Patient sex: F
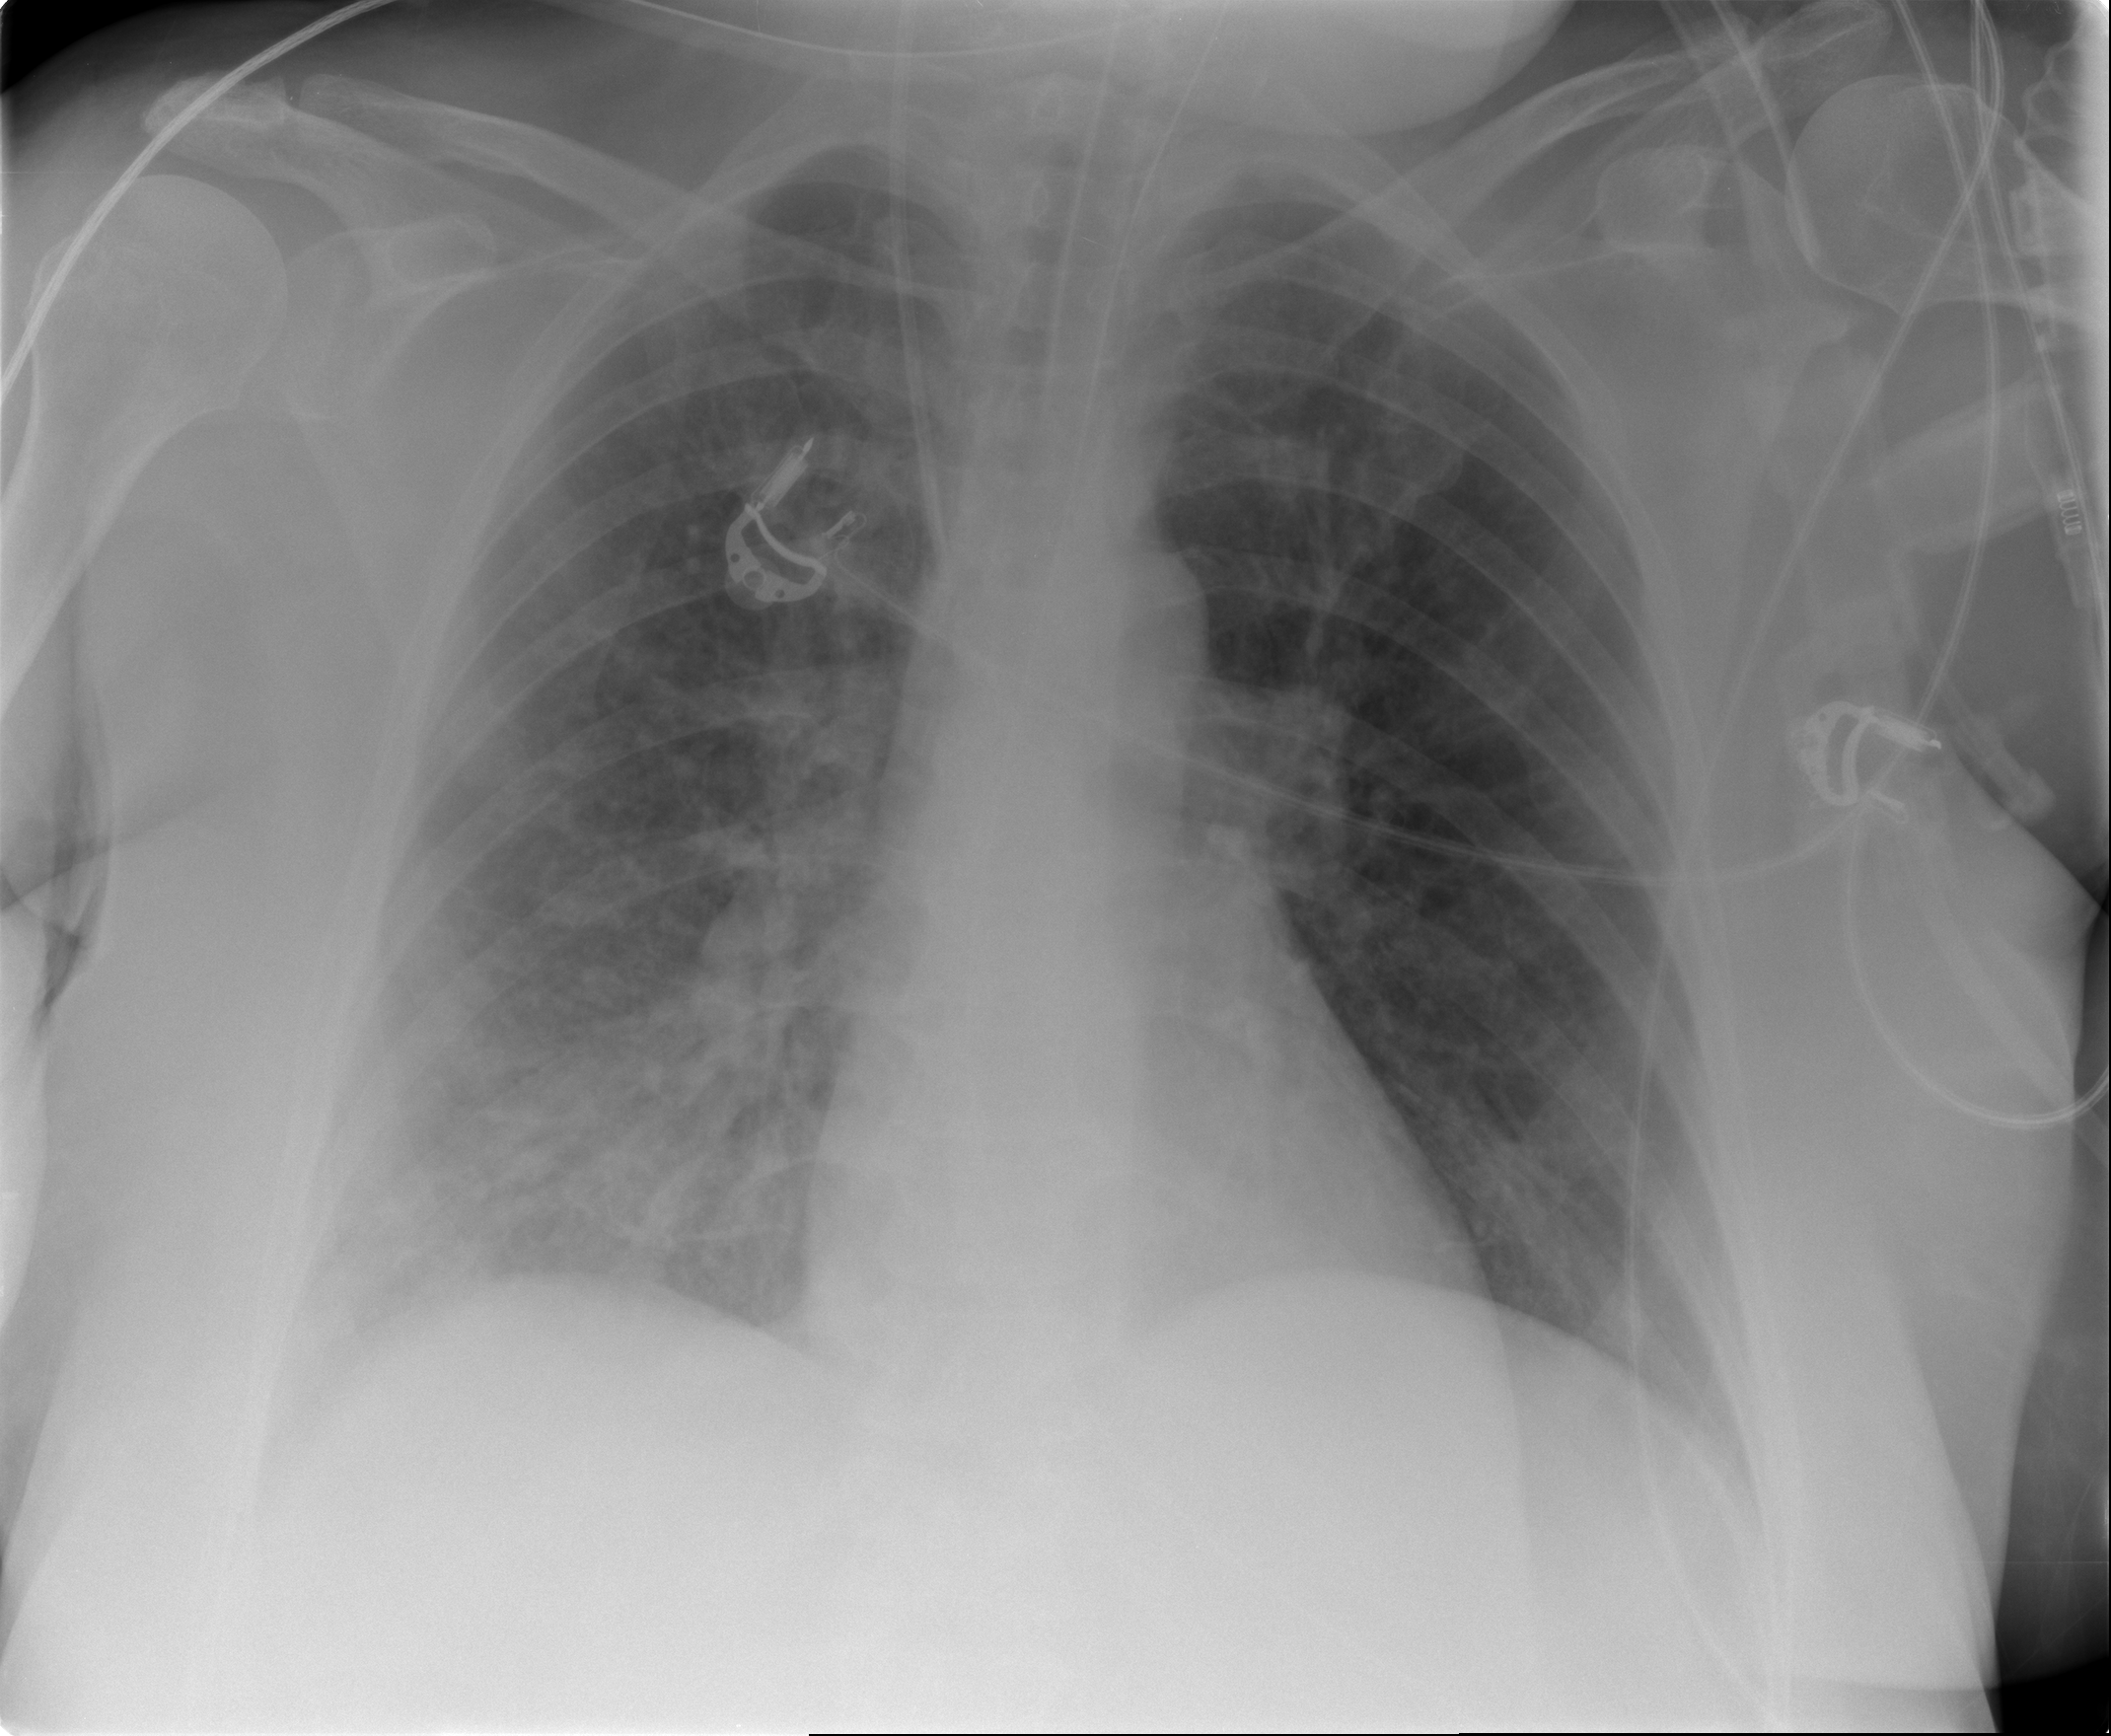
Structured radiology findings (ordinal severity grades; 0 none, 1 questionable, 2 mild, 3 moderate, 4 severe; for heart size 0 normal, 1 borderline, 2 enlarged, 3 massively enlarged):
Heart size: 0
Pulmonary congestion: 0
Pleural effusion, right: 0
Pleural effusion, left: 0
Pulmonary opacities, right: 2
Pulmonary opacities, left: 0
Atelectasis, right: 2
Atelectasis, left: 0